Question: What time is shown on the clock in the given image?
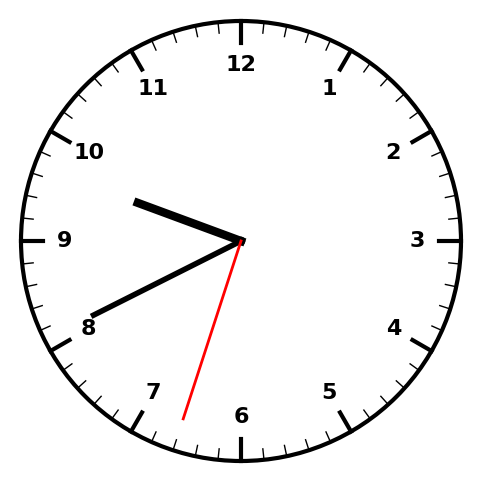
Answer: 09:40:33